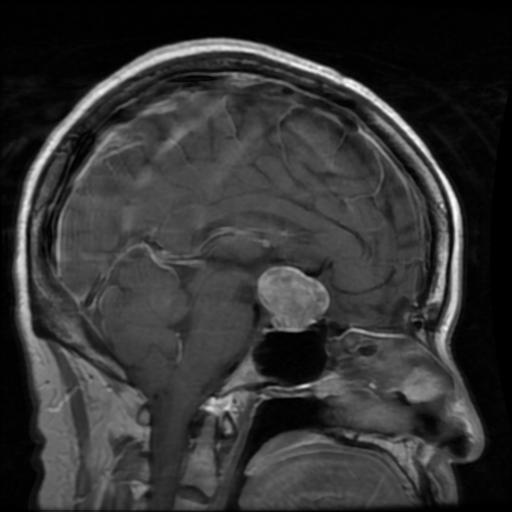
Label: pituitary